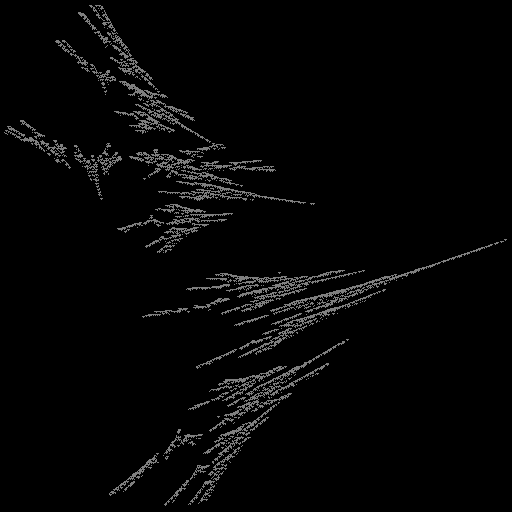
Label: ginkgo